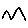
Label: zigzag